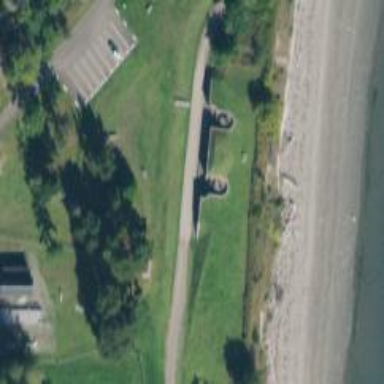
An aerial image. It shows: Historic cannon.